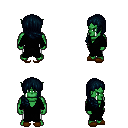
a pixel art fantasy rpg character, male body template, orc, green skin, black robe, white pants, raven right-swept hairstyle, brown slippers, four views (front, back, left, right), 2x2 character sprite sheet, small pixel art, hard edges, no anti-aliasing